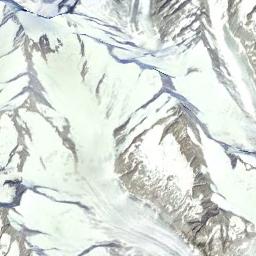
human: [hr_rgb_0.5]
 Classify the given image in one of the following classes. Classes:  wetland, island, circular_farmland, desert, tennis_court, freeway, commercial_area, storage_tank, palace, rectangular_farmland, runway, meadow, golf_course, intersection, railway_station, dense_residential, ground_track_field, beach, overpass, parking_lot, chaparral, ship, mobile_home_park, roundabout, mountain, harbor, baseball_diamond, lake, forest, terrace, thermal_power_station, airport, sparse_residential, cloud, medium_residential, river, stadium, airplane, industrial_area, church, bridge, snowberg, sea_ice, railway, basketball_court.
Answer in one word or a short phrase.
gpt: snowberg